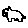
Label: cat